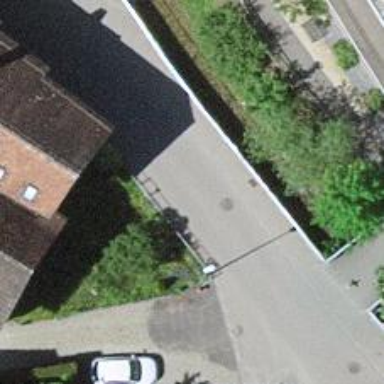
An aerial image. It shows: Residential road with asphalt surface and no sidewalks.